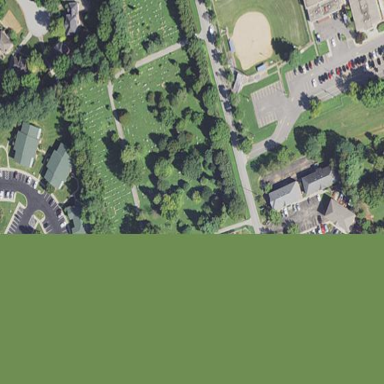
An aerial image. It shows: Cemetery.